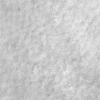
Atmospheric dust classification: not_dusty